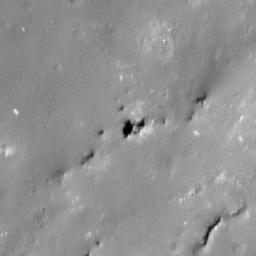
Pit: Oday 1
Host crater: Oday
Host type: impact_melt
Lunar coordinates: latitude -30.969, longitude 158.053